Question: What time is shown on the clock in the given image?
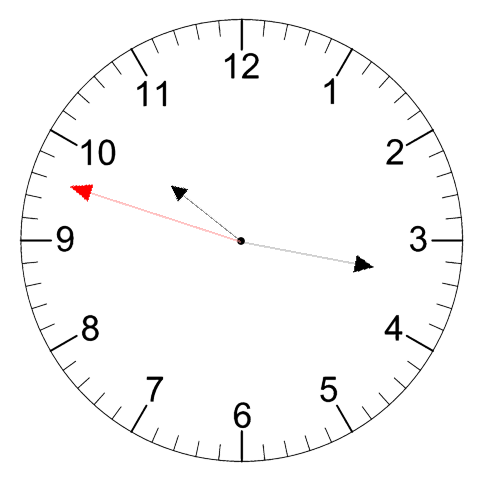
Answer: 10:16:48